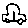
Label: car